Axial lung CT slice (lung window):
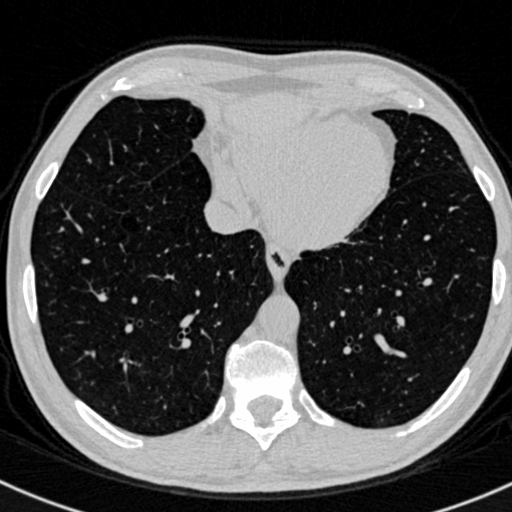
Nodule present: no